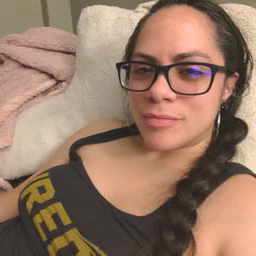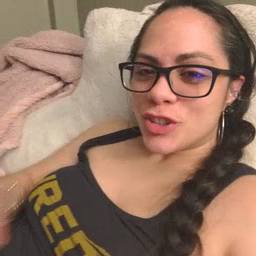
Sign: drink